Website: bh-photo
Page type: address-validator
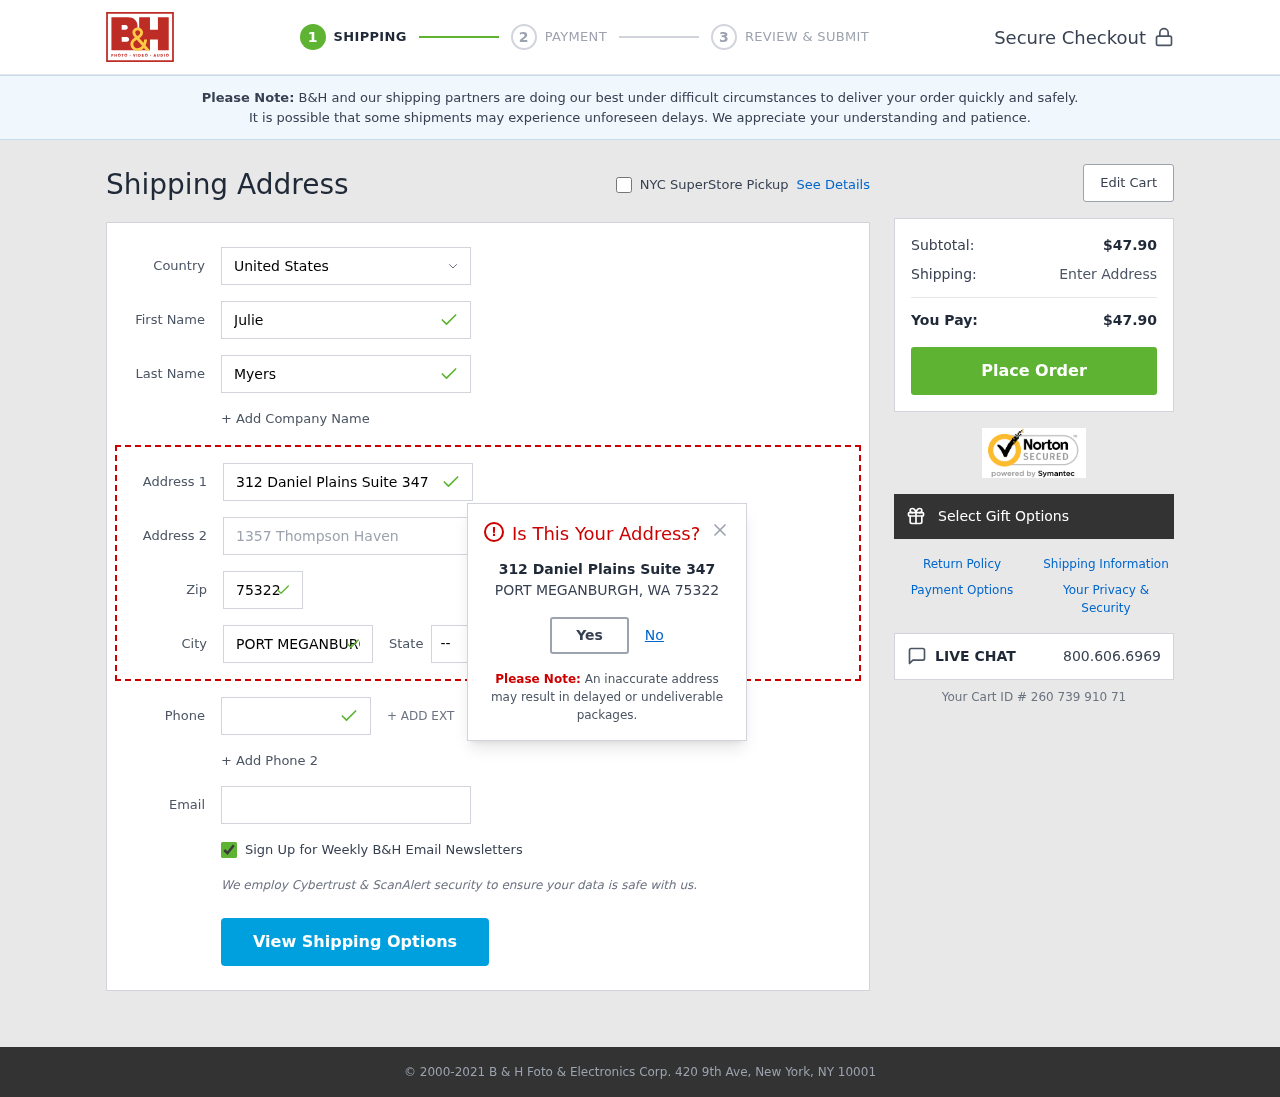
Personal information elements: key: PII_CITY
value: Port Meganburgh
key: PII_COUNTRY
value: United States
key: PII_EMAIL
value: jmyers@hotmail.com
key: PII_FIRSTNAME
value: Julie
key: PII_LASTNAME
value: Myers
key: PII_PHONE
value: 8145674889
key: PII_POSTCODE
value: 75322
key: PII_STATE_ABBR
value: WA
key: PII_STREET
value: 312 Daniel Plains Suite 347
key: PII_STREET2
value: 1357 Thompson Haven
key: PII_CITY_MODAL
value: PORT MEGANBURGH
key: PII_POSTCODE_FULL
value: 75322
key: PII_POSTCODE_NUMERIC
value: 75322
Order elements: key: ORDER_SUBTOTAL
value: $47.90
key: ORDER_TOTAL
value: $47.90
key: ORDER_ID
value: Your Cart ID # 260 739 910 71